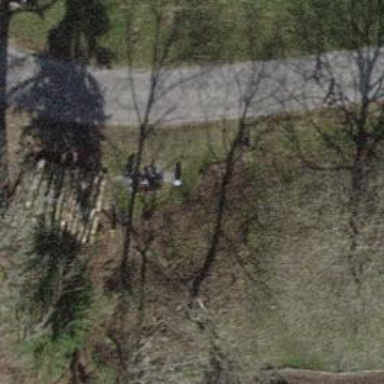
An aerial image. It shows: Brown bench in the vicinity.